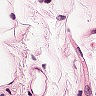
Metastatic tissue present: no